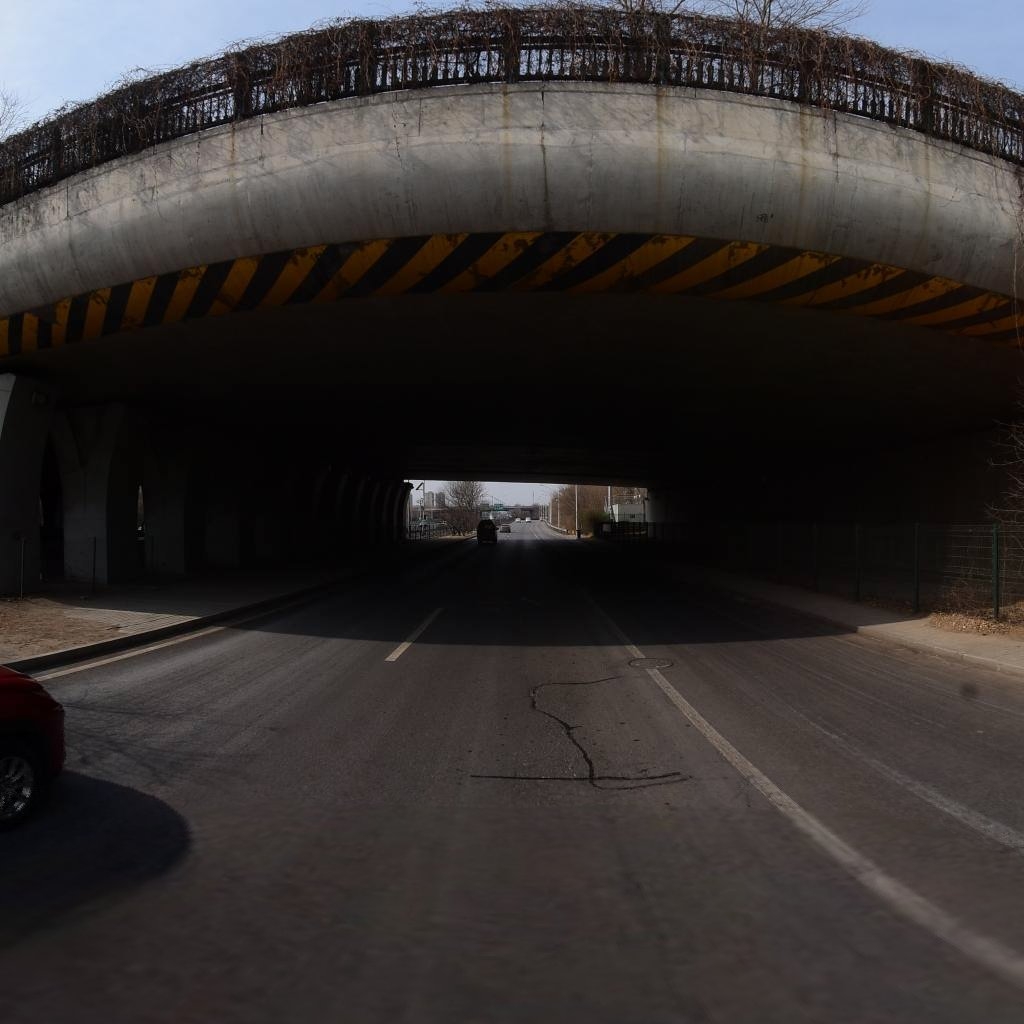
Region: Chaoyang
Road damage annotations: transverse patch, longitudinal patch, transverse patch, manhole cover